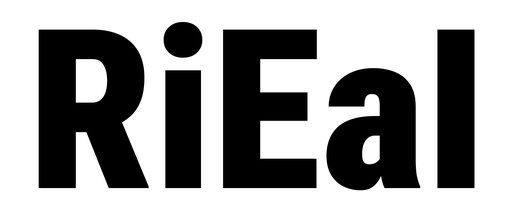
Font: Roboto_Condensed_Black